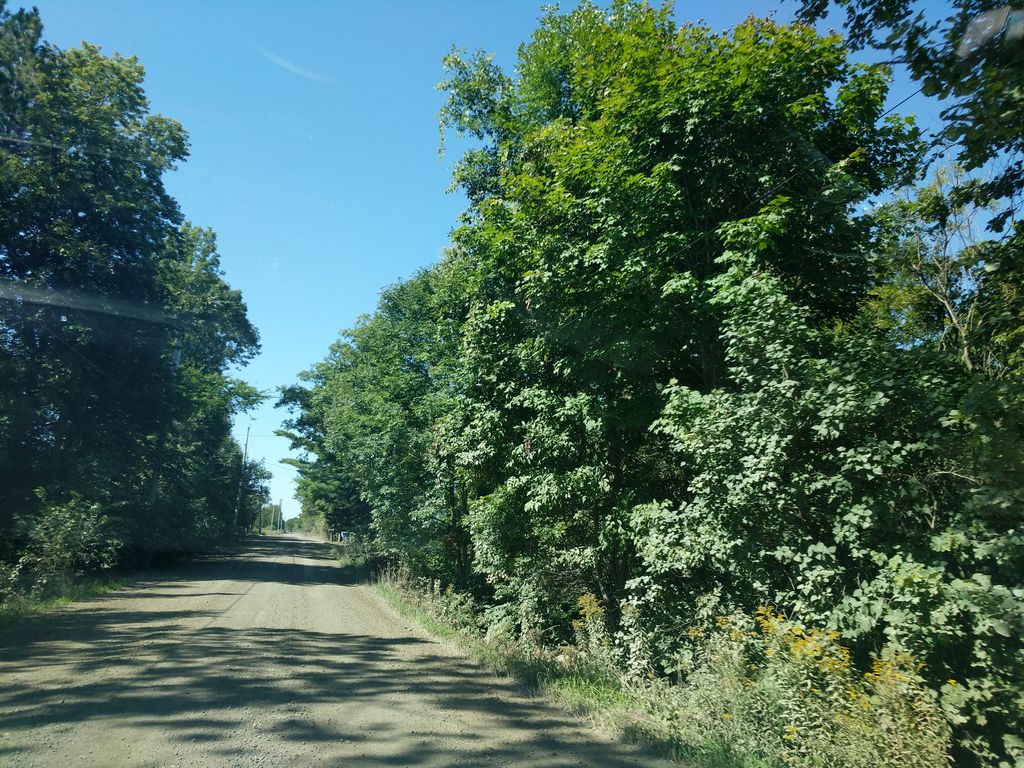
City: ottawa-gatineau